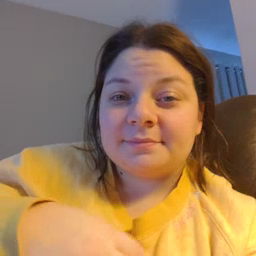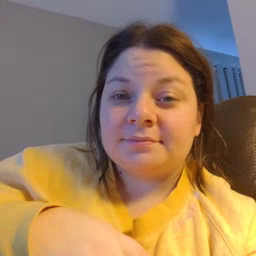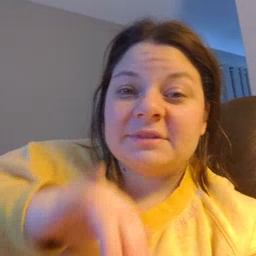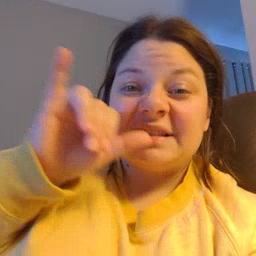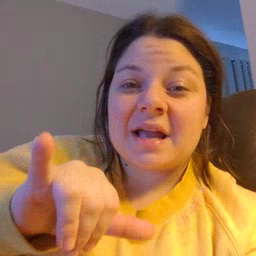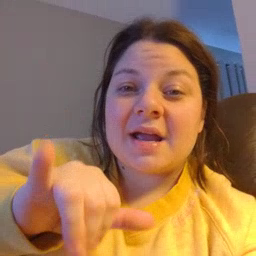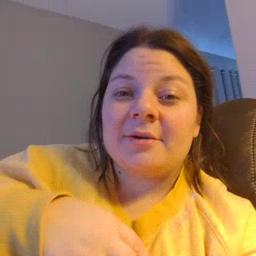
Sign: stay